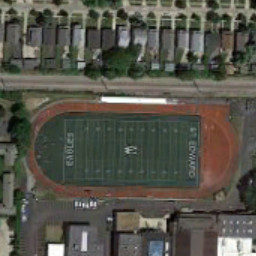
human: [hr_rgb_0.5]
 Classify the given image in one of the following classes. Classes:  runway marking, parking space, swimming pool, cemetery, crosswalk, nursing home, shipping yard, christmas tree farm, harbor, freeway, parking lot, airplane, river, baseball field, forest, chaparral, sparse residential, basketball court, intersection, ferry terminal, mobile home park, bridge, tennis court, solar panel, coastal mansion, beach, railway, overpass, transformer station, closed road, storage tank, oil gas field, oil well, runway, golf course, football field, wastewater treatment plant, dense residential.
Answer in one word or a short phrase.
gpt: football field